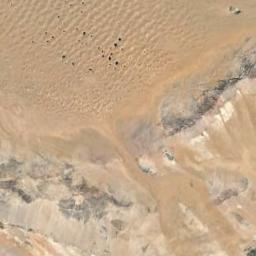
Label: desert